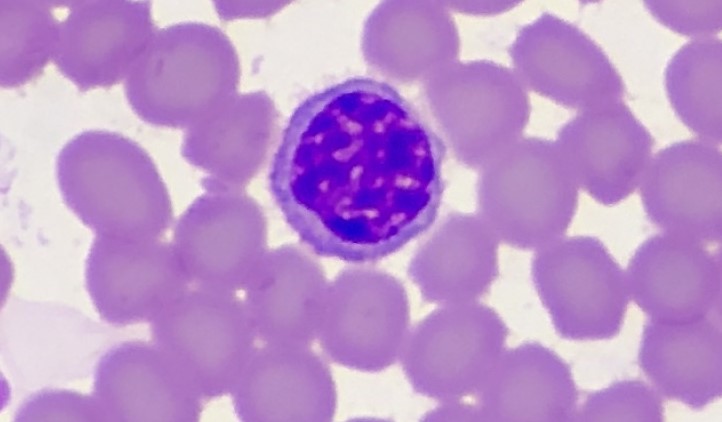
White blood cell type: Lymphocyte